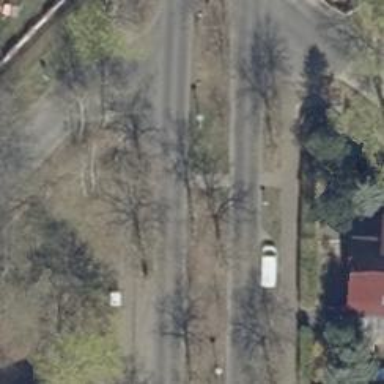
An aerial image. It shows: Unmarked crossing with pedestrian island.